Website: macys
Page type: customer-info-address
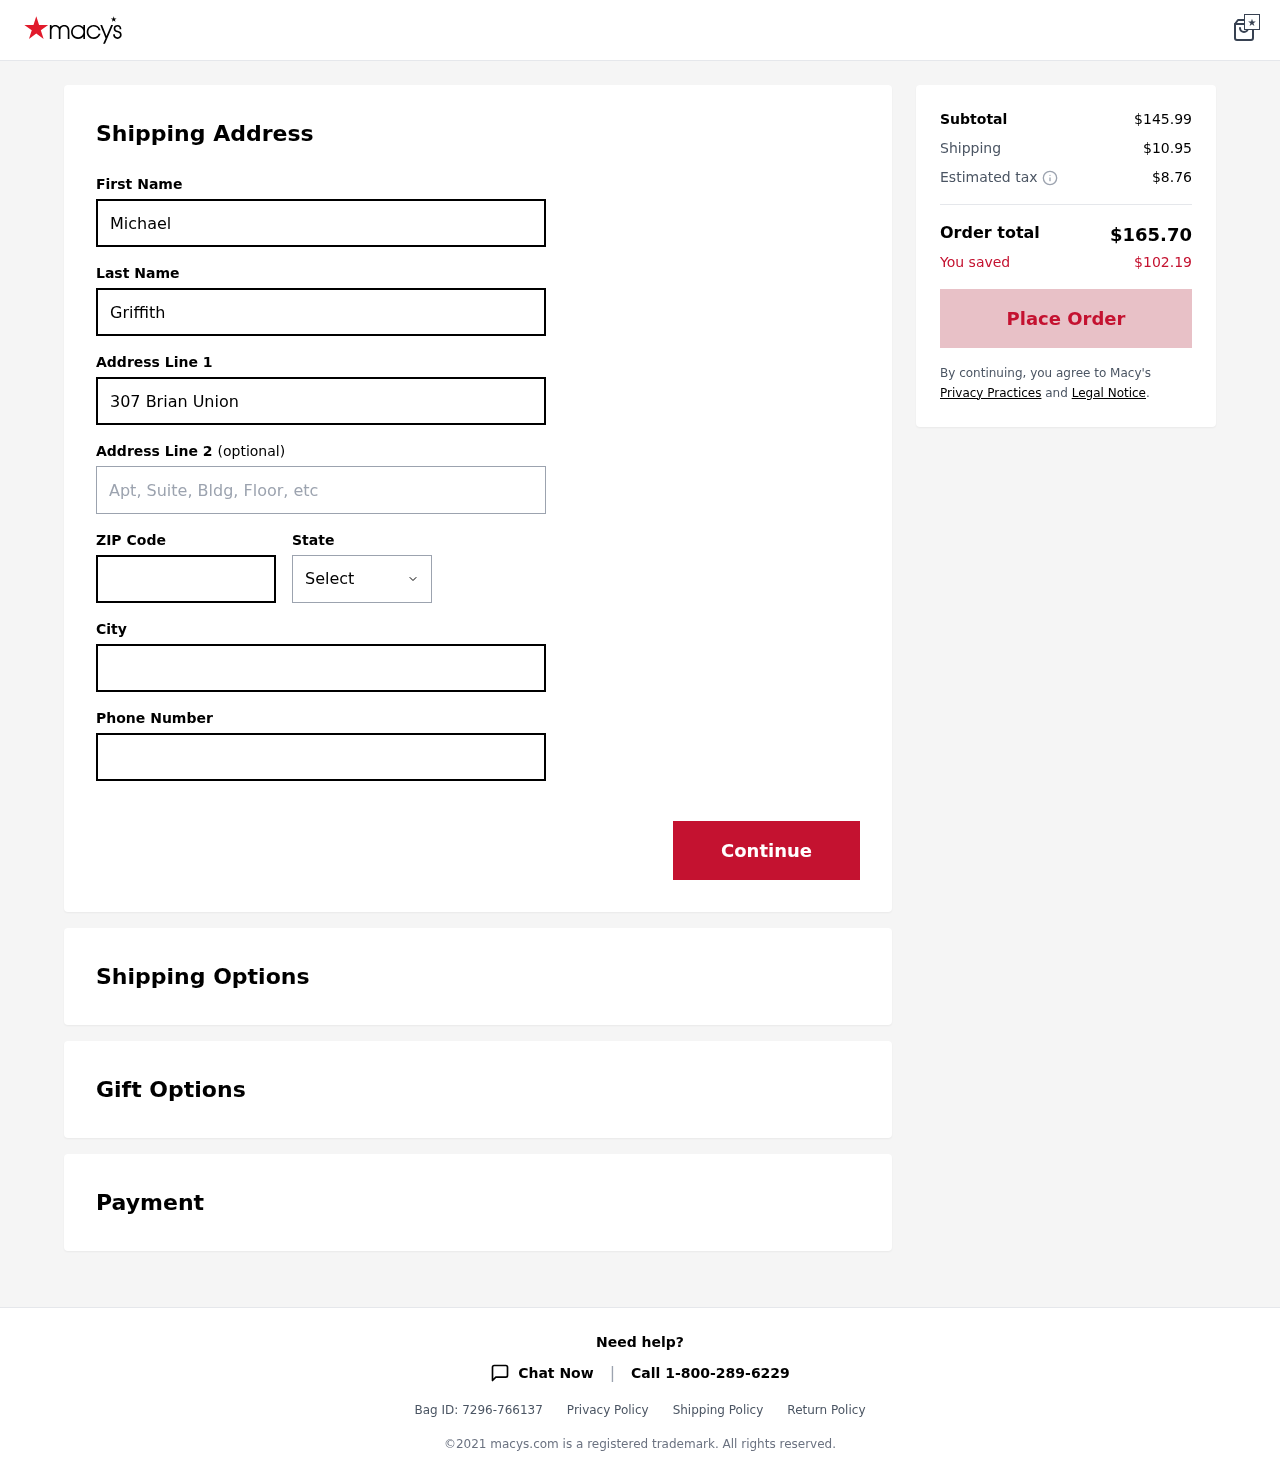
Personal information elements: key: PII_CITY
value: Kristinachester
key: PII_FIRSTNAME
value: Michael
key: PII_LASTNAME
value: Griffith
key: PII_PHONE
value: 9319513660
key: PII_POSTCODE
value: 54464
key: PII_STATE
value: South Carolina
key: PII_STREET
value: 307 Brian Union
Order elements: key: ORDER_SUBTOTAL
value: $145.99
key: ORDER_SHIPPING_COST
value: $10.95
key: ORDER_TAX
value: $8.76
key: ORDER_TOTAL
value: $165.70
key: ORDER_SAVINGS
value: $102.19